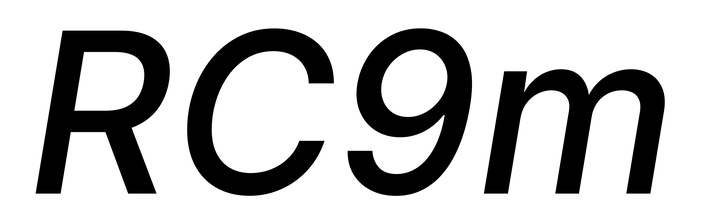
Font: Inter-Italic_Medium_Italic